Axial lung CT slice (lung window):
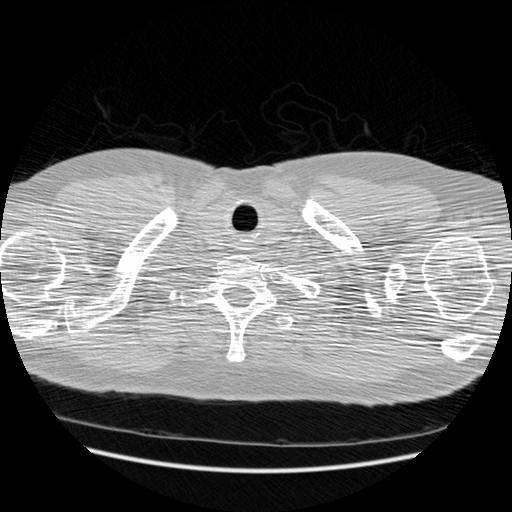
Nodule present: no